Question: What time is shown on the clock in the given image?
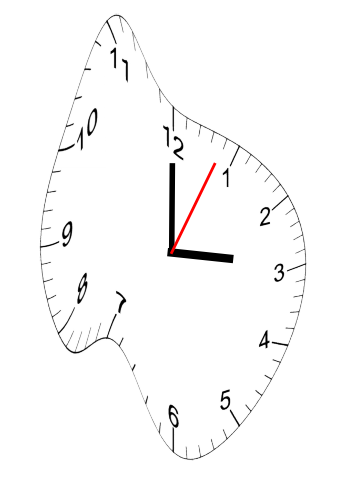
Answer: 03:00:04